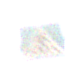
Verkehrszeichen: FussgaengerueberwegLinks
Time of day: MorningAfternoon
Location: Outdoor (Urban)
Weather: PartlyCloudy
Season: NotSpecified
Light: Natural